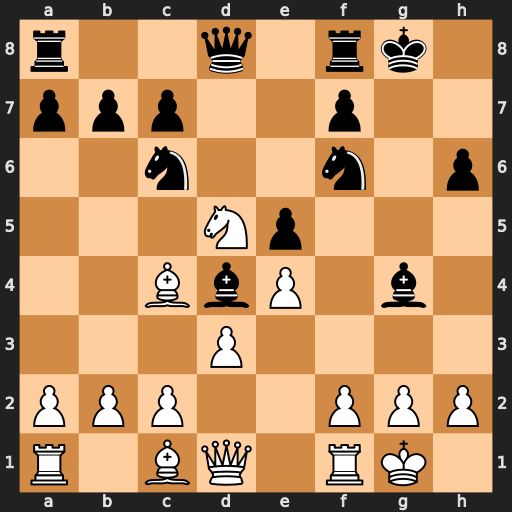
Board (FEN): r2q1rk1/ppp2p2/2n2n1p/3Np3/2BbP1b1/3P4/PPP2PPP/R1BQ1RK1
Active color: w
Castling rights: -
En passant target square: -
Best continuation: Nxf6+ Qxf6 Qxg4+